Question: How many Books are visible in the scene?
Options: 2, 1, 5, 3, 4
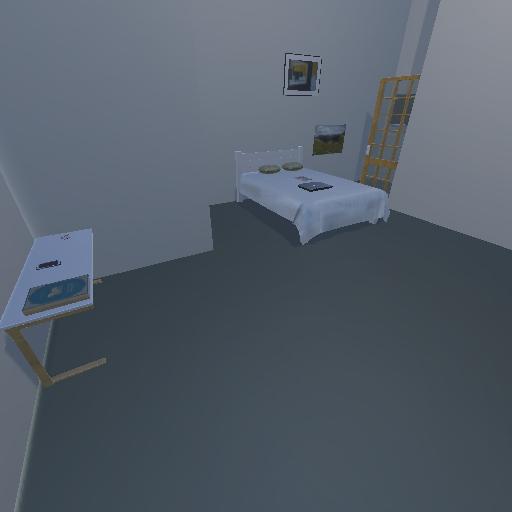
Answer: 2